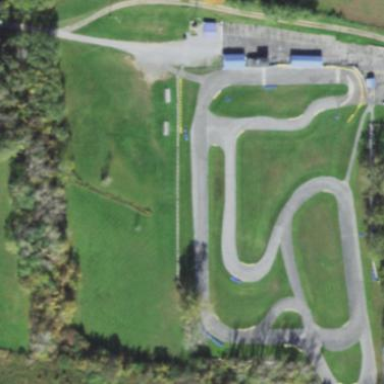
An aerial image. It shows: Karting sport event.